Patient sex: M
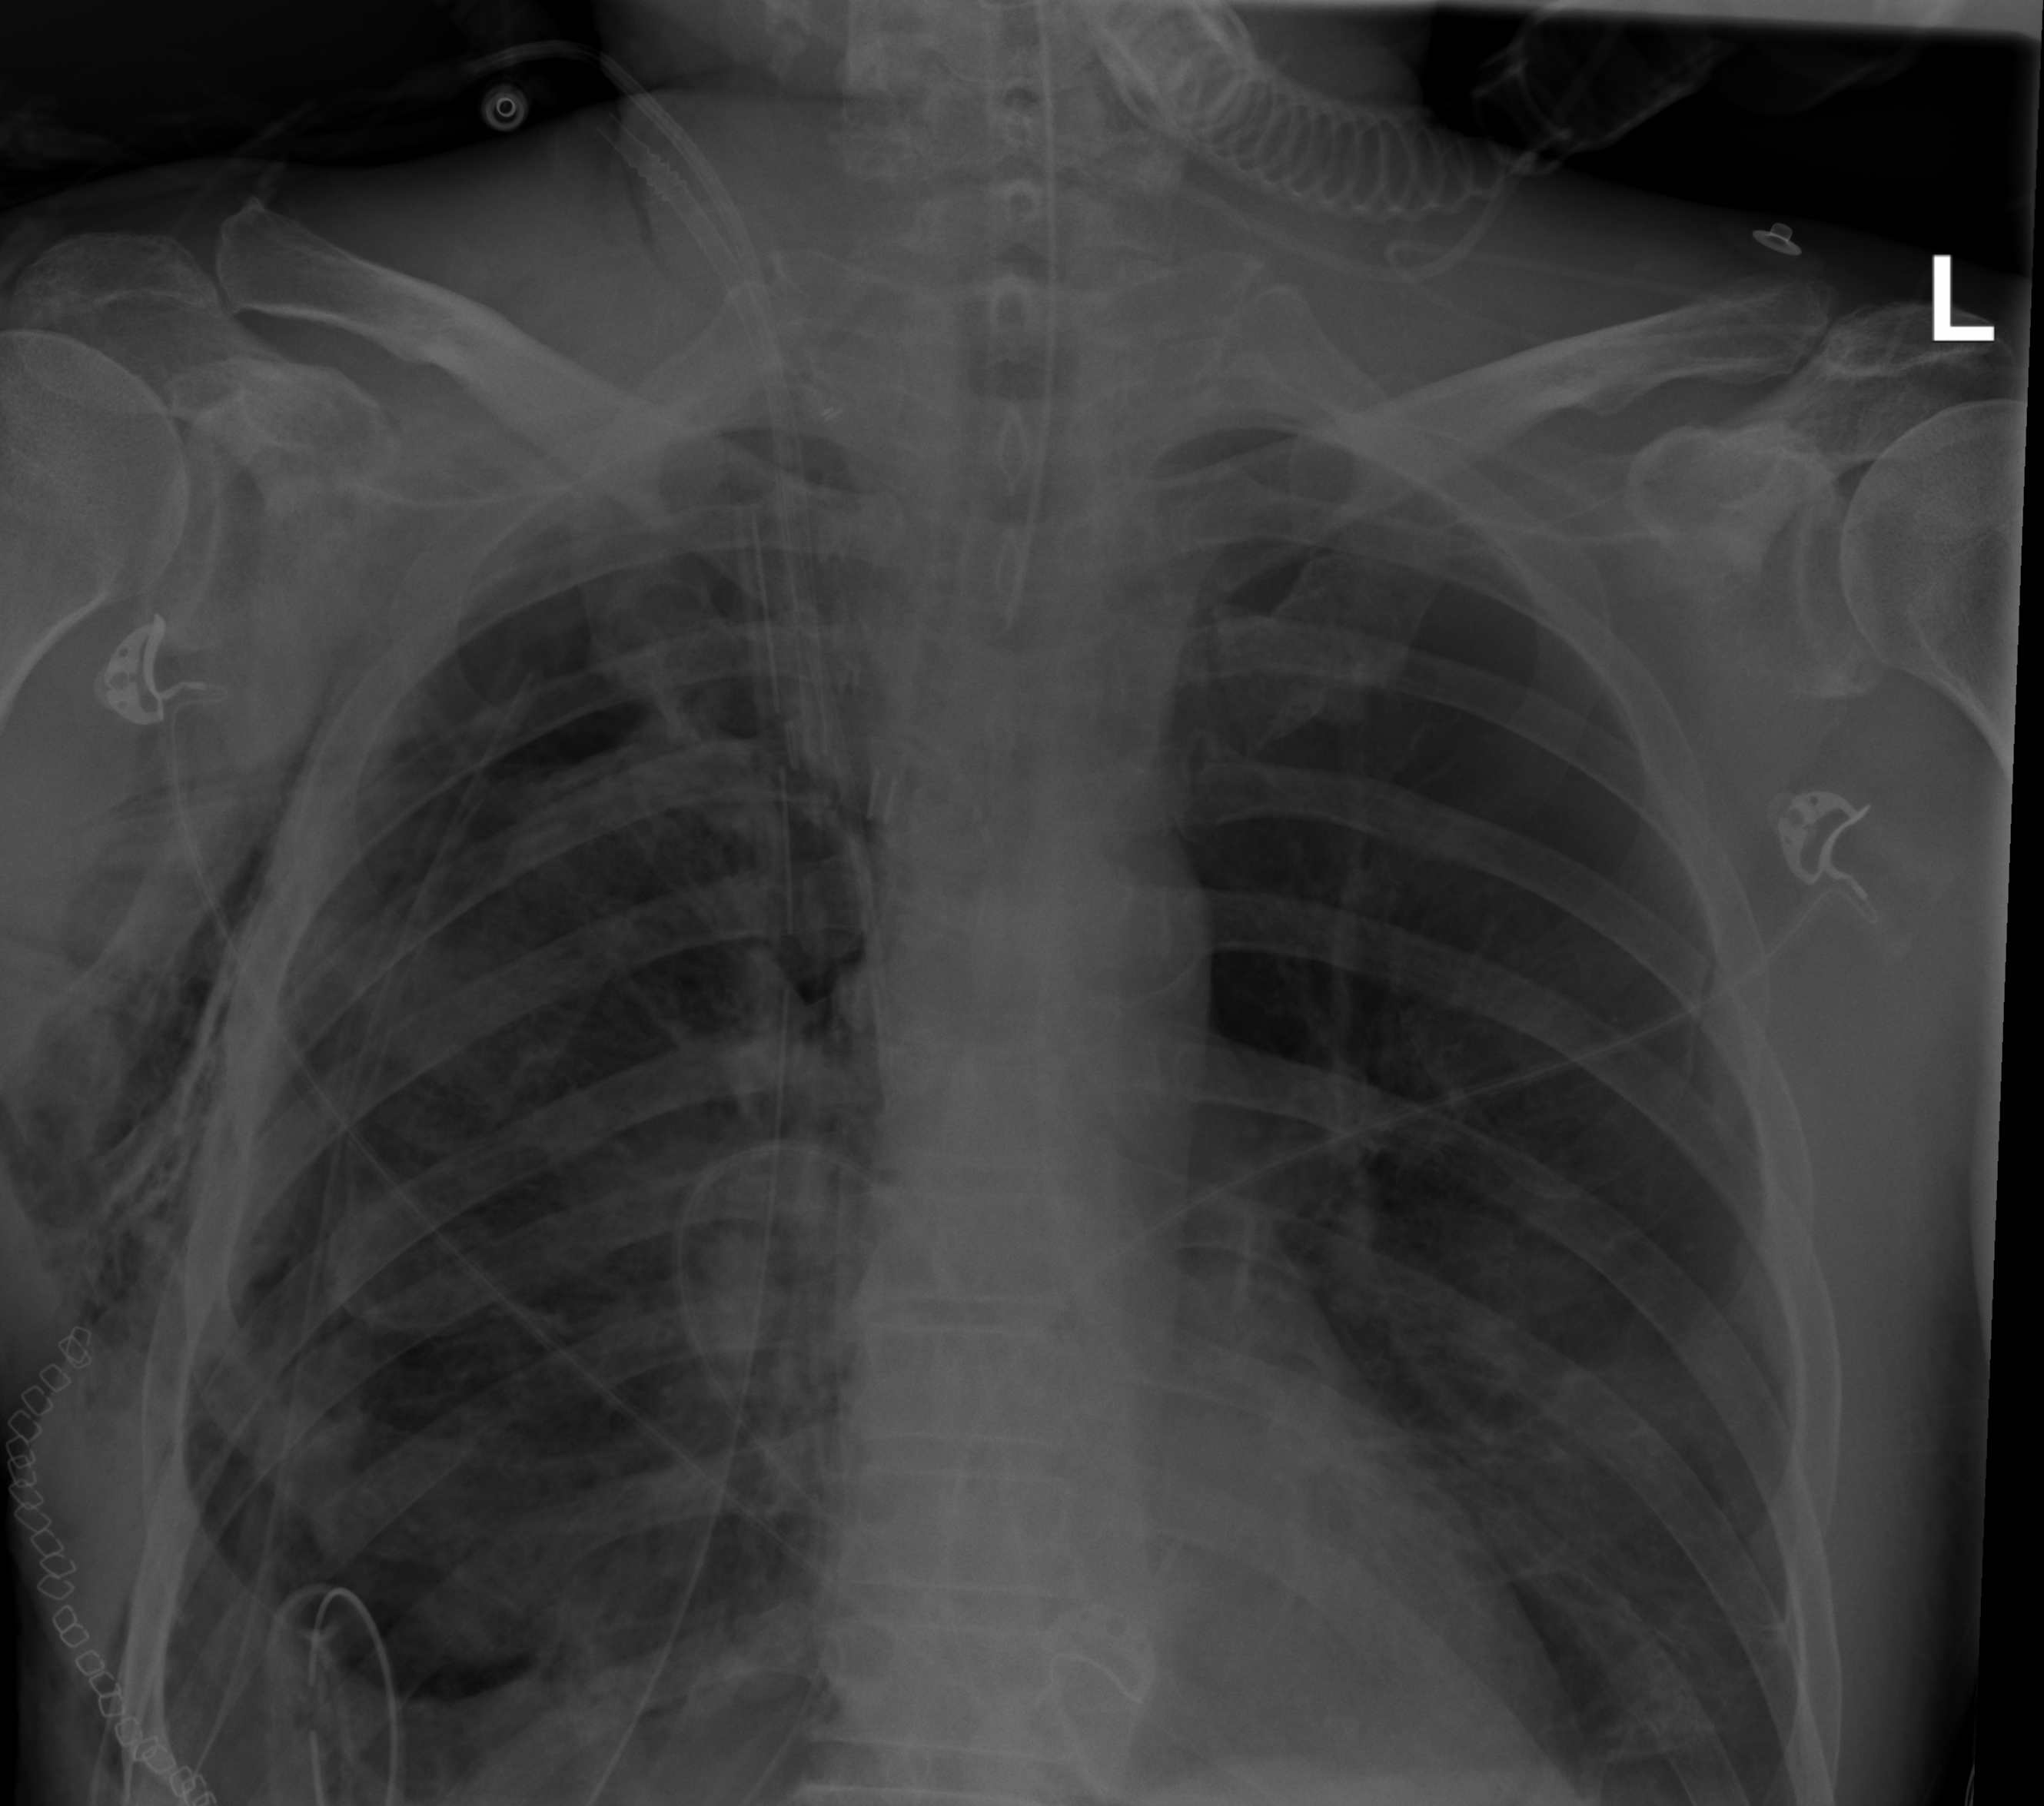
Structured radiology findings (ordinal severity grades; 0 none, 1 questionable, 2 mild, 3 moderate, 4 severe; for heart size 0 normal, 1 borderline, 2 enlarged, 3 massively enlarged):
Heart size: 0
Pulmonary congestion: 0
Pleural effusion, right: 0
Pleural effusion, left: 0
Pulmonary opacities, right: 0
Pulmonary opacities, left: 0
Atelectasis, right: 2
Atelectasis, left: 0